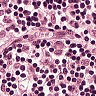
Metastatic tissue present: no